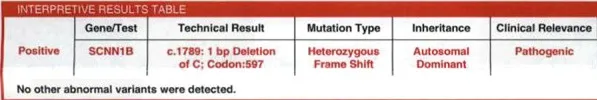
Genetic results for case 2.
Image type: chart (chart)